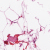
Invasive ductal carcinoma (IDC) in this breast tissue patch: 0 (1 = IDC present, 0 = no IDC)